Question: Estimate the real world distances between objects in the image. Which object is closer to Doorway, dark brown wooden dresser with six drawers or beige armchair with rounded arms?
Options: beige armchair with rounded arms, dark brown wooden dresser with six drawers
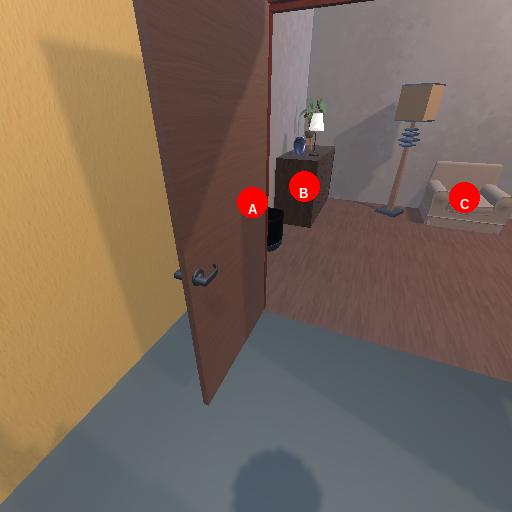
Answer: beige armchair with rounded arms